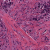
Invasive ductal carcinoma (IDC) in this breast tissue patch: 1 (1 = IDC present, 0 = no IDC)